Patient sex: M
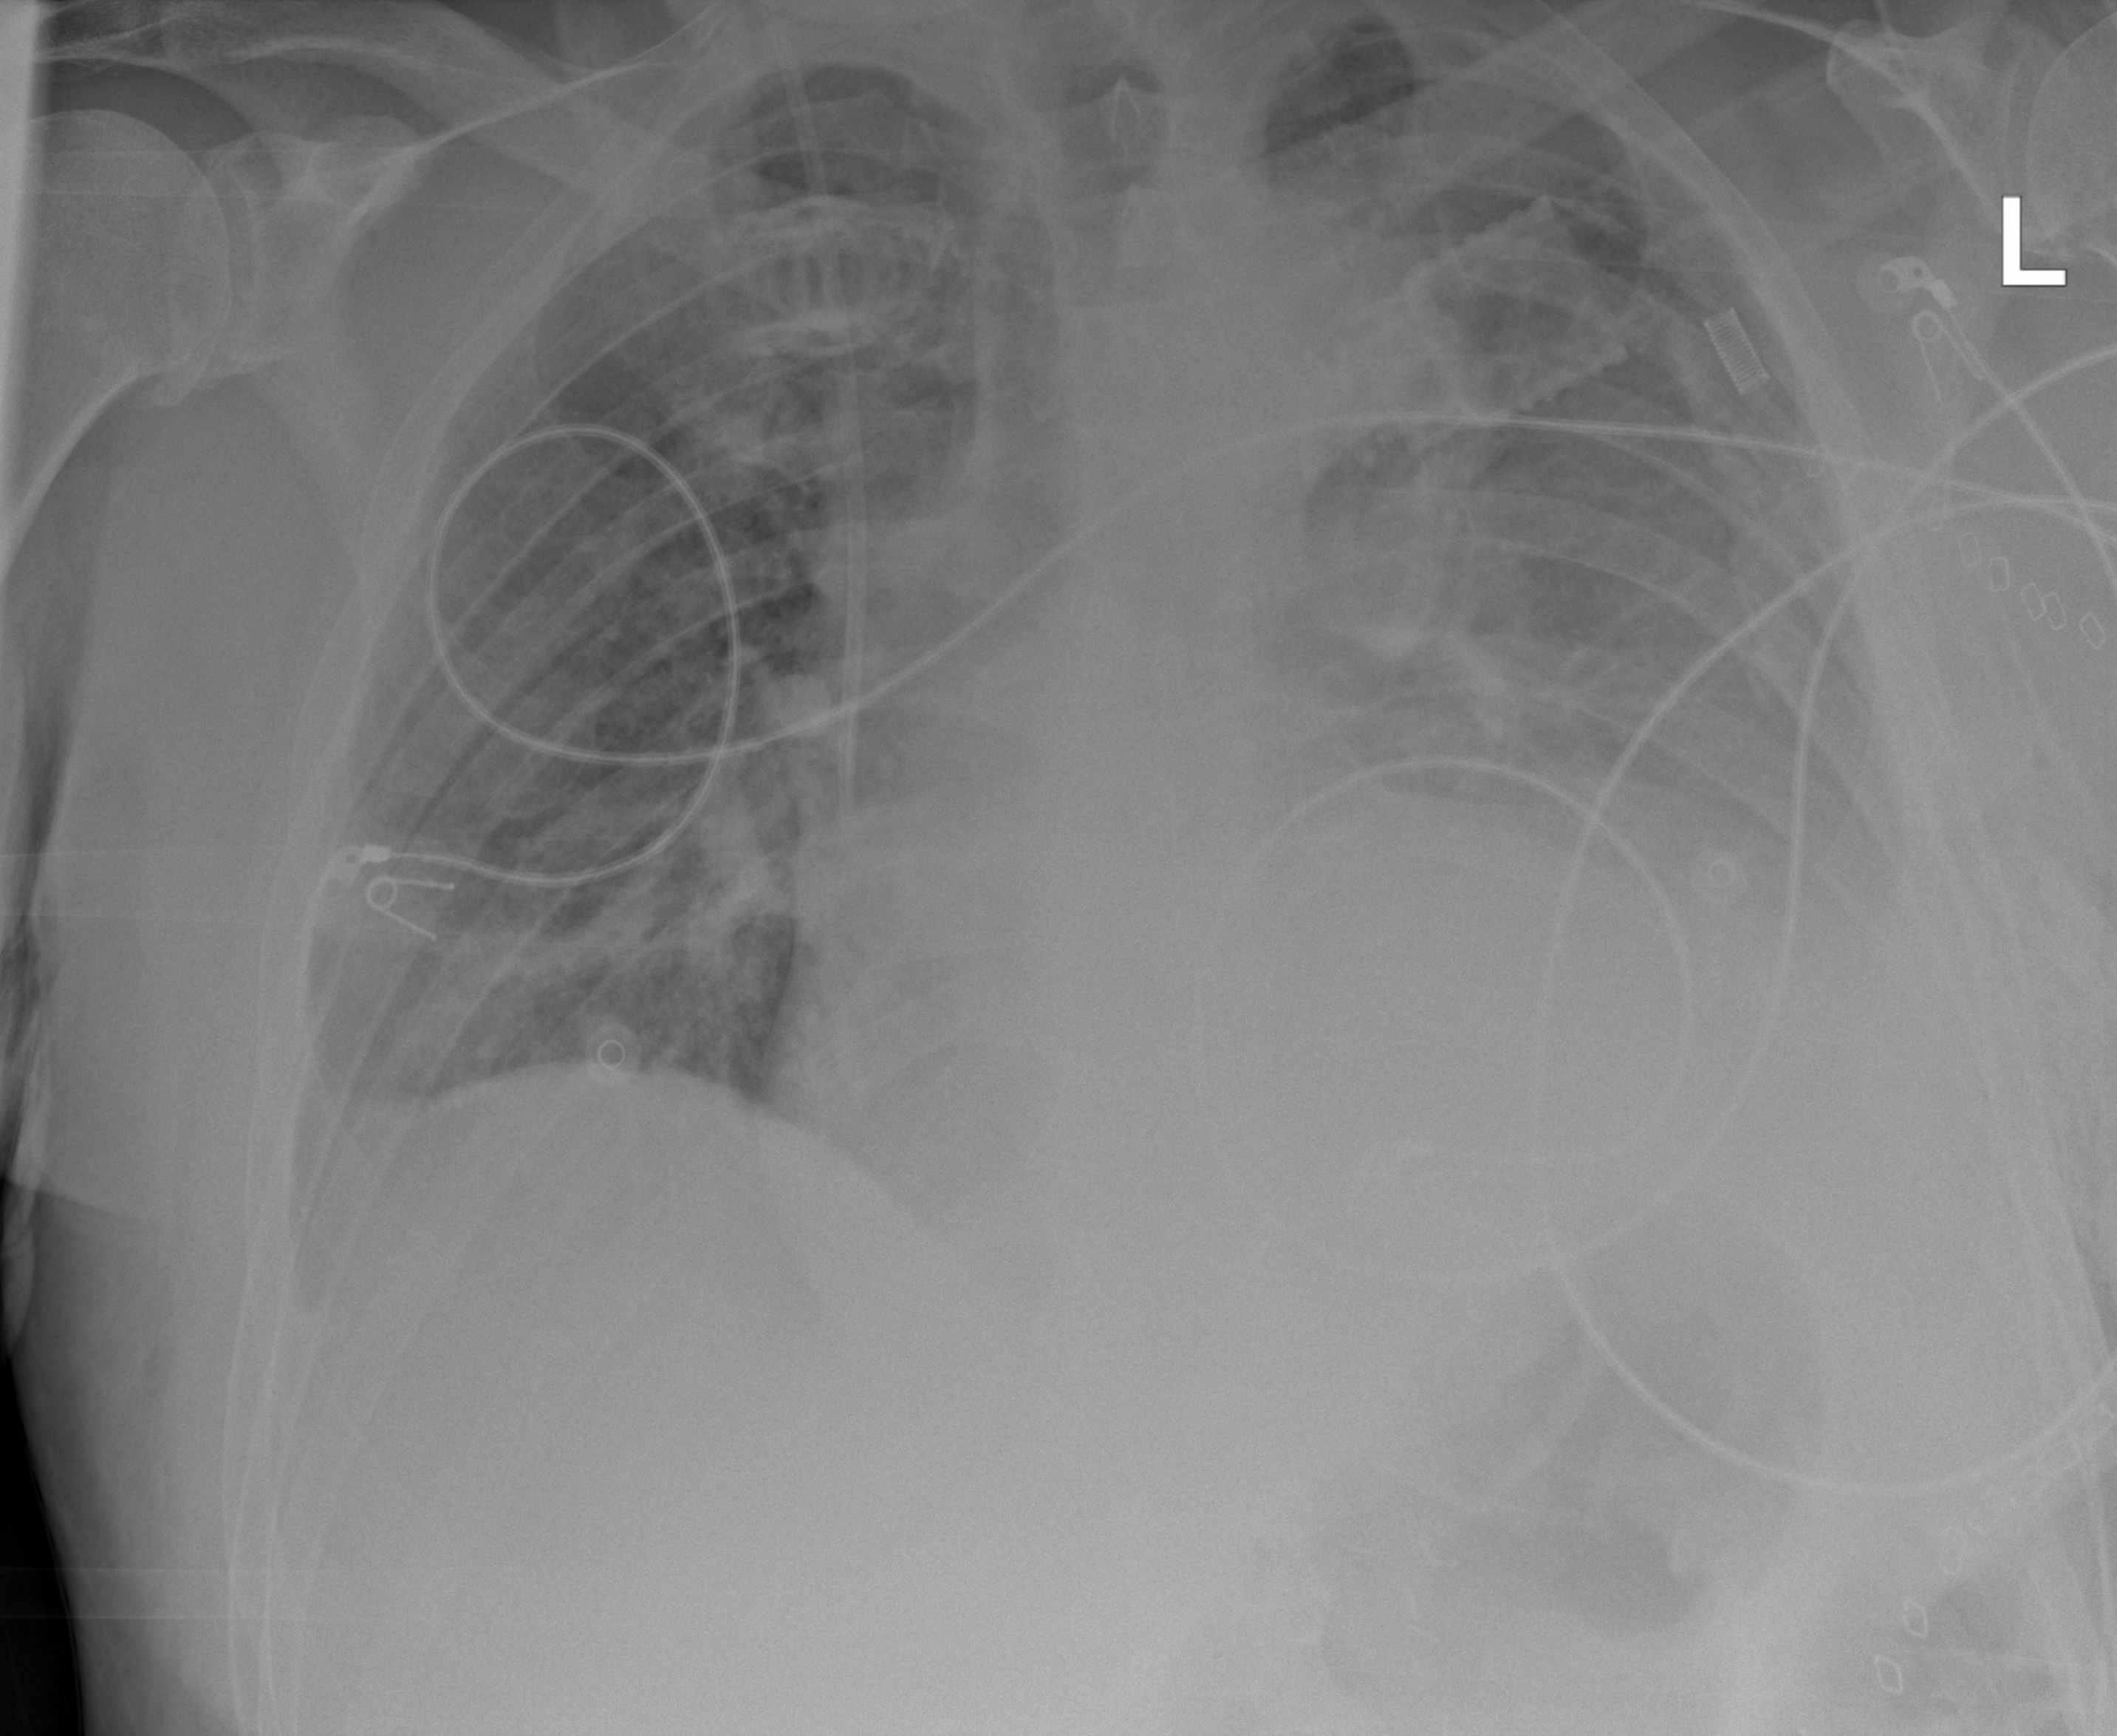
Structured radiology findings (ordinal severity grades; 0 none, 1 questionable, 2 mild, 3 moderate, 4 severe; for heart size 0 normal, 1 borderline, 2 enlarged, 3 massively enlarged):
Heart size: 3
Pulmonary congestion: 3
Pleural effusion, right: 2
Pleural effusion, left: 3
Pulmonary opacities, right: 2
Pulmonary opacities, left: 3
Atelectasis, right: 2
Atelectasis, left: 3